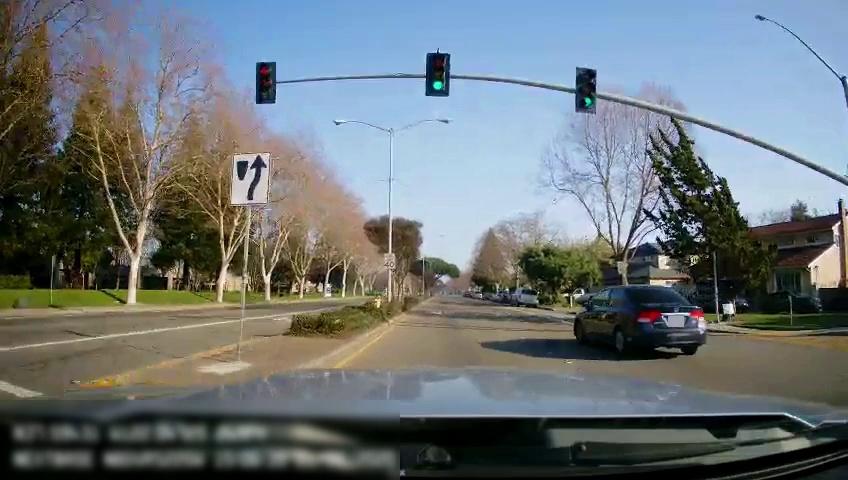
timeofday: Day
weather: Sunny
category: Drivable Space
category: Drivable Space
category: Vehicles | SUV
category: Vehicles | Car
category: Vehicles | SUV
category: Vehicles | SUV
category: Vehicles | Truck
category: Vehicles | Car
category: Lanes | Opposite Lane
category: Traffic | Lights
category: Traffic | Lights
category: Traffic | Lights
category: Traffic | Signs
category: Traffic | Signs